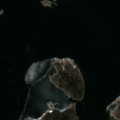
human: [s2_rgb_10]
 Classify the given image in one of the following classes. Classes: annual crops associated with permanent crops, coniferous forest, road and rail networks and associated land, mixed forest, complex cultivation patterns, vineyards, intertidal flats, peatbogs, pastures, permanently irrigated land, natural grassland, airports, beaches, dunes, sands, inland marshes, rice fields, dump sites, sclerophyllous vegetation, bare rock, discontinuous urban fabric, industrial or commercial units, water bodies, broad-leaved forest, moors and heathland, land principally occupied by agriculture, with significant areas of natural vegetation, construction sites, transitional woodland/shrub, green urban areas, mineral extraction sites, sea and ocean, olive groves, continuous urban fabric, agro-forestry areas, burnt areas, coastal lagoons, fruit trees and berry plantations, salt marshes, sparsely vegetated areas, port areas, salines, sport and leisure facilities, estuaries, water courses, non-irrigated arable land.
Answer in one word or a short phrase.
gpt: bare rock, sea and ocean